Interaction volume radius: 10 \u00c5
Interaction volume height: 20 \u00c5
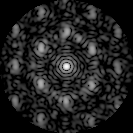
Disorder parameter: 0.5821